Question: The second subplot is just the first image with an overlay ploted. In the second plot there appears to have white padding/boarder. How do I remove this padding/whitespace?

For completness, here is the fragment of code that performs the plotting:
'''
fig, ax = plt.subplots(1, 2)
fig.set_size_inches(16, 6, forward=True)
plt.subplots_adjust(0.05, 0.05, 0.95, 0.95, 0.05, 0.05)
ax[0].set_title("Region Labels")
ax[0].imshow(image_labels)
ax[1].set_title("Region Connectivity Graph")
ax[1].imshow(image_labels)
for edge in edges:
ax[1].plot([centers[edge[0]][0],centers[edge[1]][0]],
[centers[edge[0]][1],centers[edge[1]][1]])
for a in ax:
a.set_xticks(())
a.set_yticks(())
plt.show()
'''
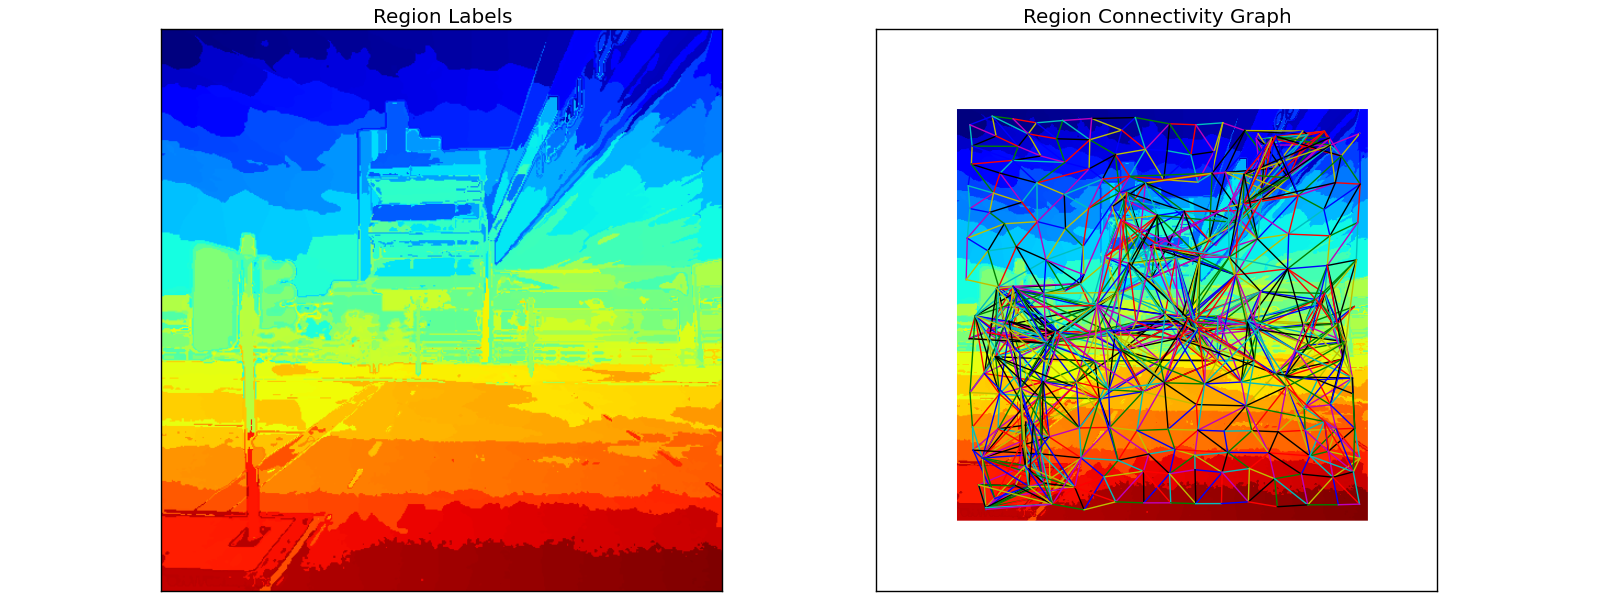
Answer: By default, Matplotlib adds some margin to plotted data. I cant test it because it dont have your 'image_labels' and 'centers', but this should normally work:
'''
ax[1].autoscale_view('tight')
'''
An alternative would be to manually set the xlim and ylim of the axes:
'''
ax[1].set_xlim(0,image_labels.shape[1])
ax[1].set_ylim(0,image_labels.shape[0])
'''